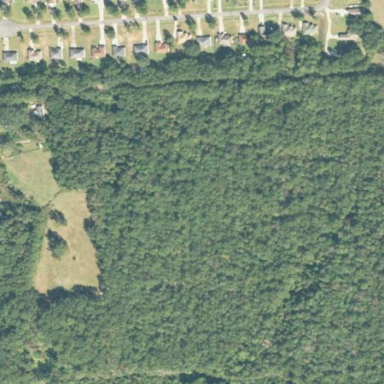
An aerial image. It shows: Mixed leaf woodland.